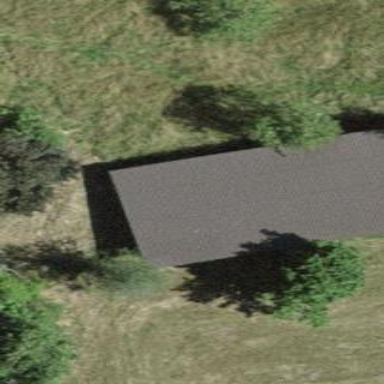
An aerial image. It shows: Shed building.